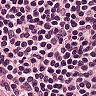
Metastatic tissue present: no